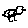
Label: bird